Question: I'm trying to create a carousel region in Oracle Apex 5 and am struggling. What I have tried so far is to create a "Static Content" region with a template of "Carousel Container" containing some sub regions in the "Slides" section of the layout. This does not work. When I run the page I don't see any carousel controls in my region, instead I just see what looks like standard nested regions. What am I missing?

It feels like this should be a straightforward thing to achieve, but I've struggled to find much information on how to achieve it. Perhaps I'm missing something obvious.
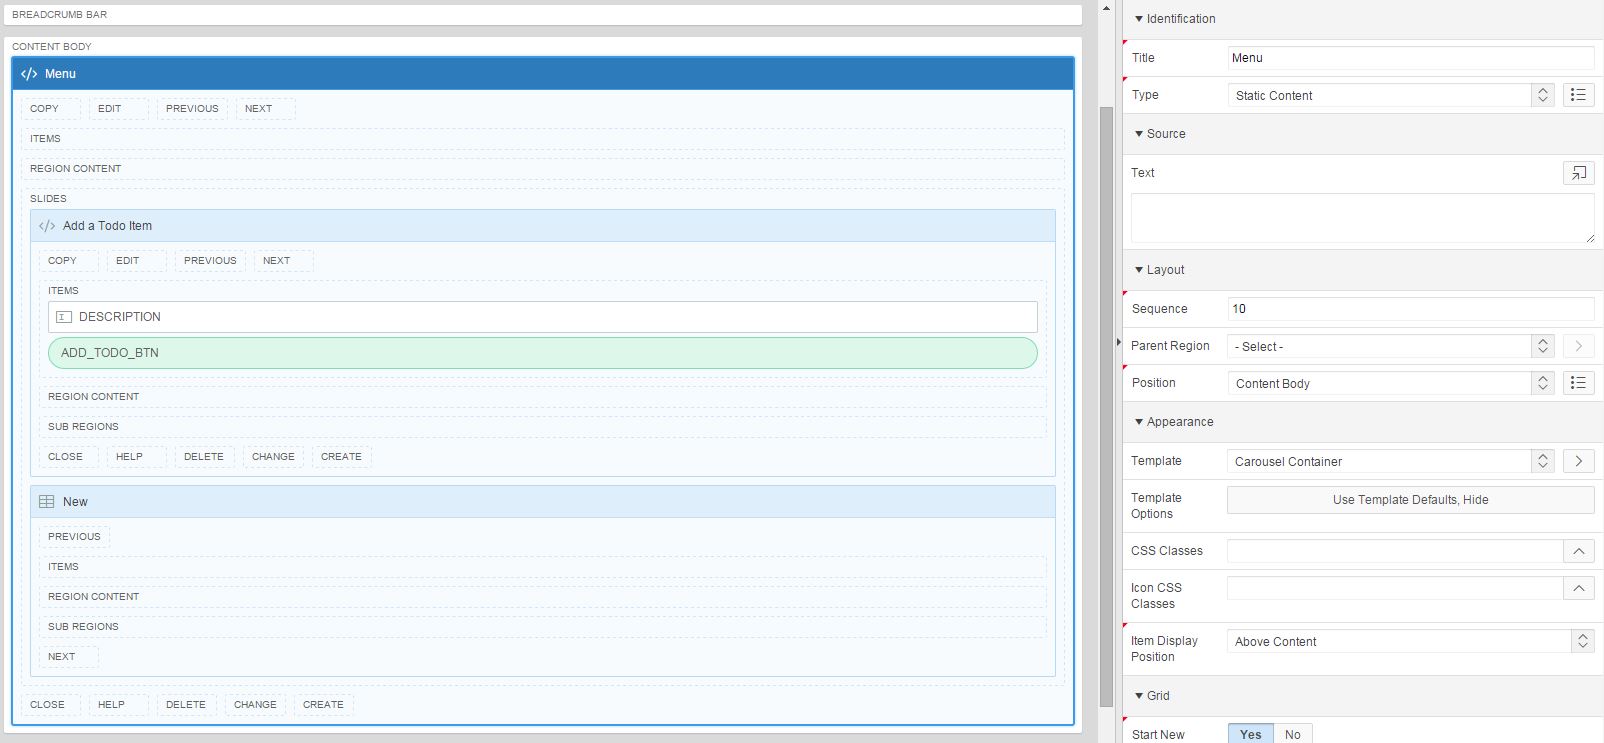
Answer: The problem was resolved by removing a reference to the Bootstrap library from User Interface Attributes in Shared Components.

I am guessing there are some compatibility issues between Bootstrap and the Universal Theme JS/CSS. I was using Bootstrap version v3.0.3.